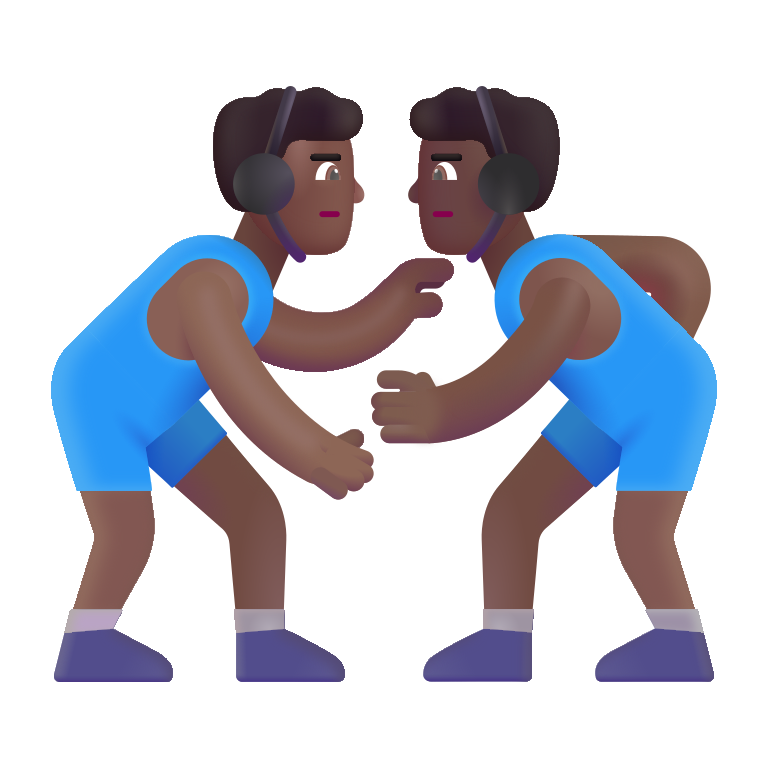
man wrestling color  dark